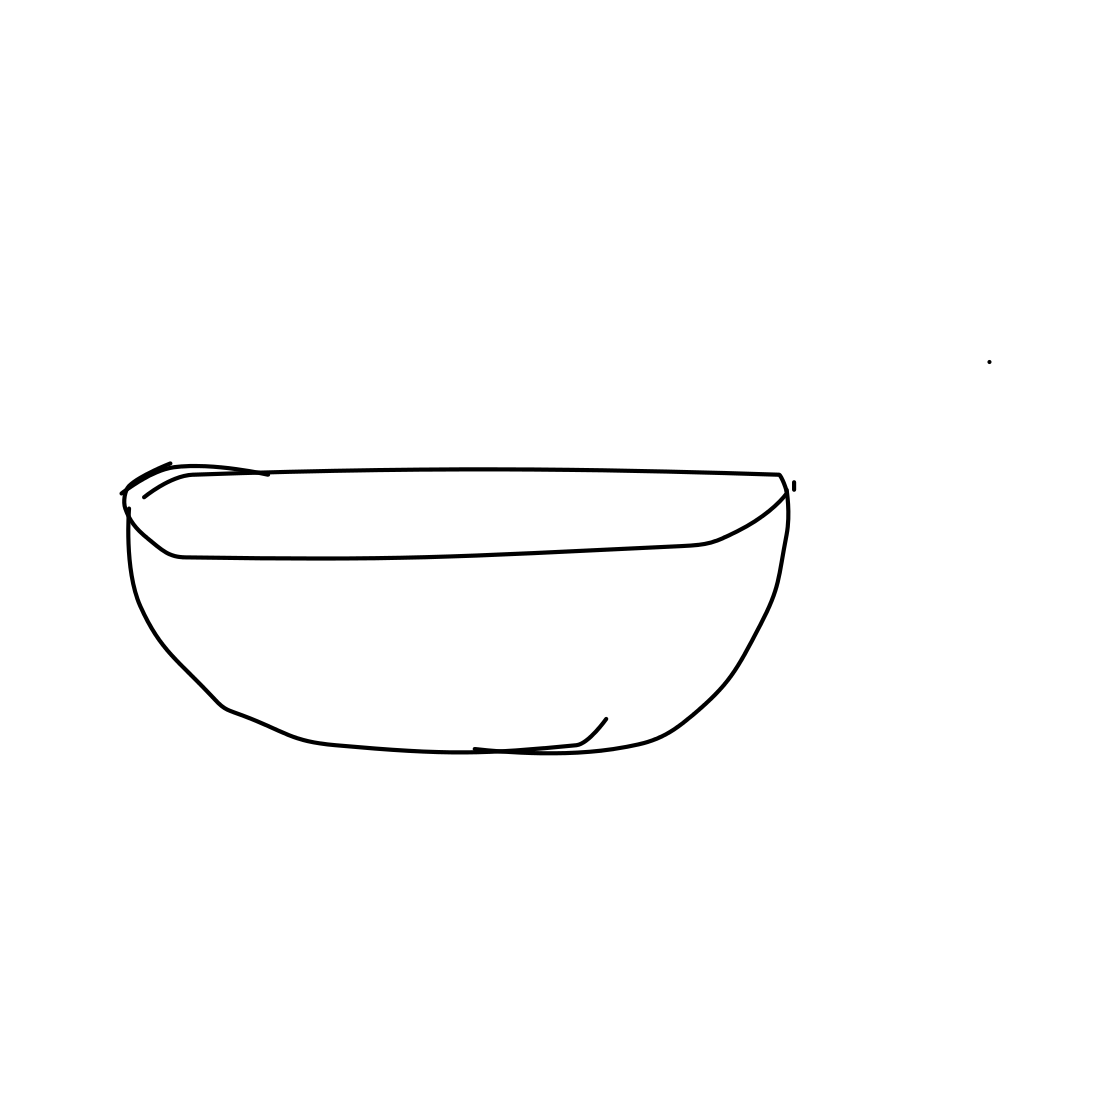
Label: bowl